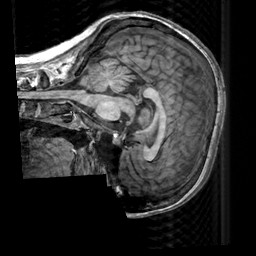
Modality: T1w
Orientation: sagittal
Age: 25
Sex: female
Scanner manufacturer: siemens
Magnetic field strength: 3 T
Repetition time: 2.3 s
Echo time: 0.00303 s